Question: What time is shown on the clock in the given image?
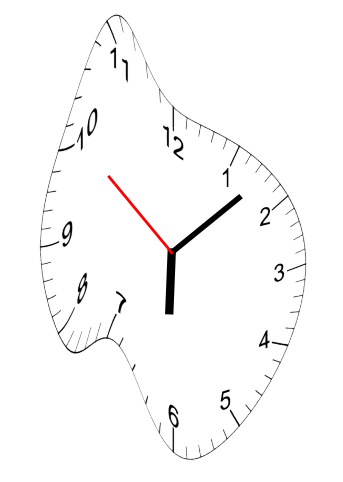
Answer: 06:07:51